【题型】填空题　【知识点】函数　【难度】medium
已知实数 \(a,b,c\) 成公比为 \(q\) 的等比数列，抛物线 \(y = x^2\) 上每一点到直线 \(ax + by + c = 0\) 的距离均大于 \(\frac{9}{8}\)，则 \(q\) 的取值范围是\(\underline{\quad\quad\quad\quad}\)。
【解答】
\noindent
【答案】\(\boldsymbol{(-\infty, -\sqrt{3}) \cup (\sqrt{3}, +\infty)}\)
\vspace{1em}
\noindent
【详解】因为实数 \(a,b,c\) 成公比为 \(q\) 的等比数列，所以 \(abcq \neq 0\)，\(b = aq\)，\(c = aq^2\)，
所以 \(ax + by + c = a(x + qy + q^2) = 0\)，即直线必过点 \((-q^2, 0)\)，且斜率 \(k = -\frac{1}{q}\)。
不妨取抛物线位于 \(x\) 轴上方部分，则 \(y = x^{\frac{1}{2}}\)，\(y' = \frac{1}{2}x^{-\frac{1}{2}}\)，\(x > 0\)，\(y > 0\)，
由题可知，\(k = -\frac{1}{q} > 0\)，则 \(q < 0\)。
设 \(y = x^2\) 上一点 \((y_0^2, y_0)\) 到直线 \(ax + by + c = 0\) 的距离最小，
则 \((y_0^2, y_0)\) 处的切线斜率等于直线 \(ax + by + c = 0\) 的斜率，即 \(\frac{1}{2}(y_0^2)^{-\frac{1}{2}} = -\frac{1}{q}\)，所以 \(y_0 = -\frac{1}{2}q\)，
点 \((y_0^2, y_0)\) 到直线 \(ax + by + c = 0\) 的距离
\[
d = \frac{|ay_0^2 + by_0 + c|}{\sqrt{a^2 + b^2}} = \frac{\left|\frac{1}{4}aq^2 - \frac{1}{2}aq^2 + aq^2\right|}{\sqrt{a^2 + a^2q^2}} = \frac{\frac{3}{4}q^2}{\sqrt{1 + q^2}} > \frac{9}{8},
\]
整理得 \(4q^4 - 9q^2 - 9 > 0\)，解得 \(q^2 > 3\)，因为 \(q < 0\)，所以 \(q \in (-\infty, -\sqrt{3})\)，
根据直线和抛物线对称性得，\(q \in (-\infty, -\sqrt{3}) \cup (\sqrt{3}, +\infty)\)。
故答案为：\(\boldsymbol{(-\infty, -\sqrt{3}) \cup (\sqrt{3}, +\infty)}\)。

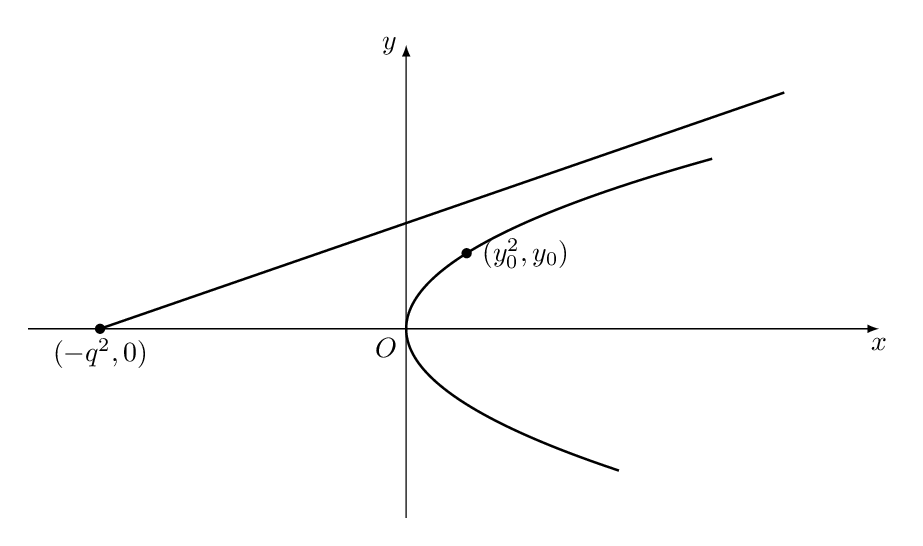